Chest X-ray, PA view. Patient: 52 years old, sex F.
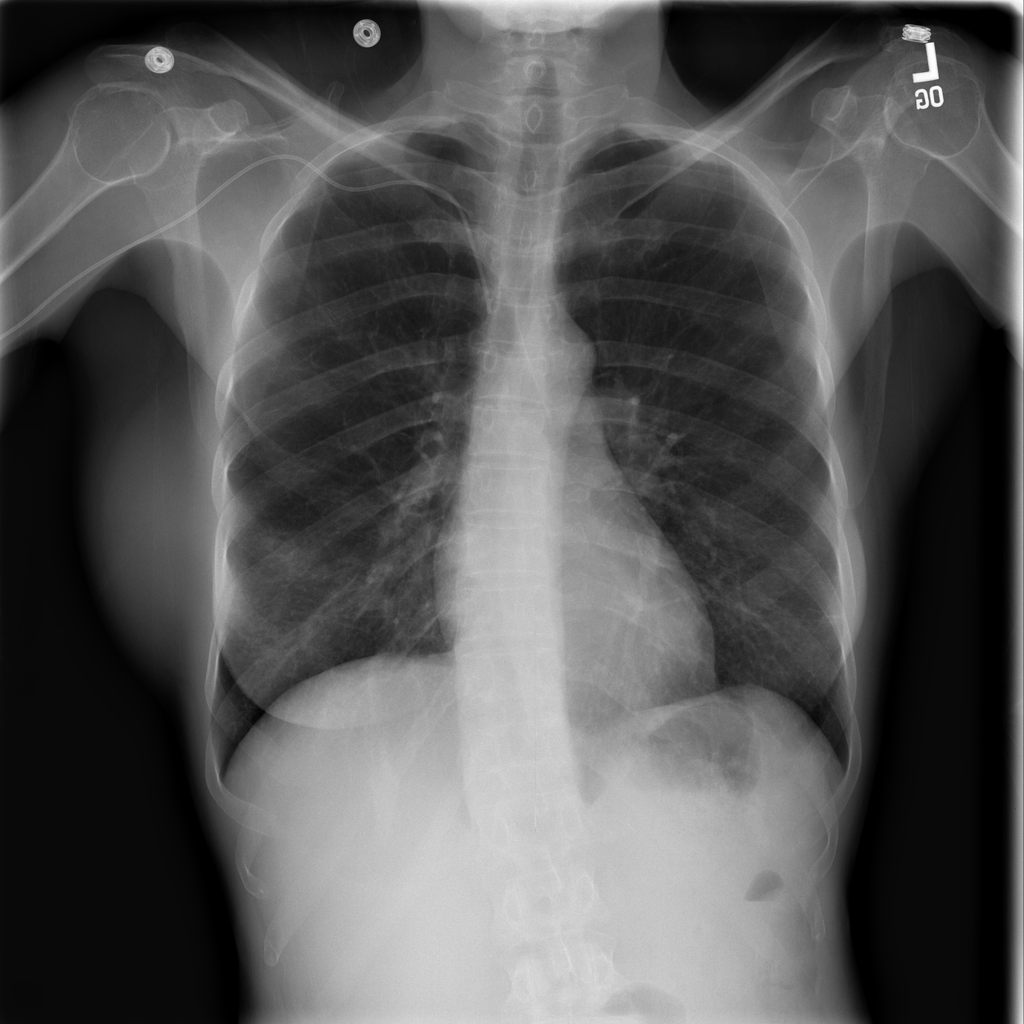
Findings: Infiltration